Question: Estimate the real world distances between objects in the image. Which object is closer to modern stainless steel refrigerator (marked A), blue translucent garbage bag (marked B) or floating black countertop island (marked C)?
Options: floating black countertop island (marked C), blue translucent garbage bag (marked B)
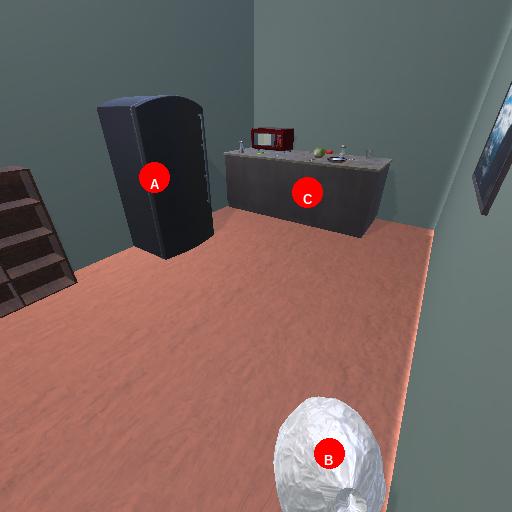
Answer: floating black countertop island (marked C)